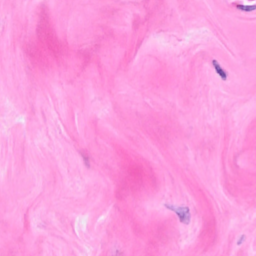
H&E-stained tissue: Breast